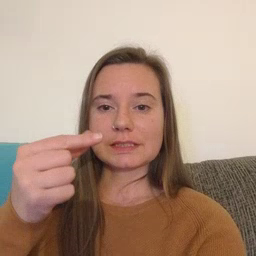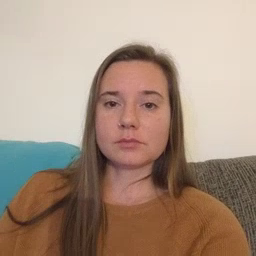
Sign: green